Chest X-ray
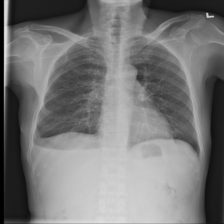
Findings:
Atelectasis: negative
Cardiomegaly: negative
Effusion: positive
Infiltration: negative
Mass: negative
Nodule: negative
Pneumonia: negative
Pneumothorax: negative
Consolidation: negative
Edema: negative
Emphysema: negative
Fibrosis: negative
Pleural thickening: negative
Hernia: negative